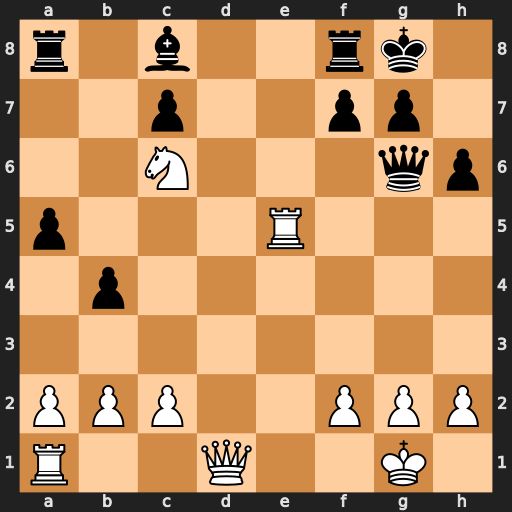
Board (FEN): r1b2rk1/2p2pp1/2N3qp/p3R3/1p6/8/PPP2PPP/R2Q2K1
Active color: w
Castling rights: -
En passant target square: -
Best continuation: Ne7+ Kh7 Nxg6